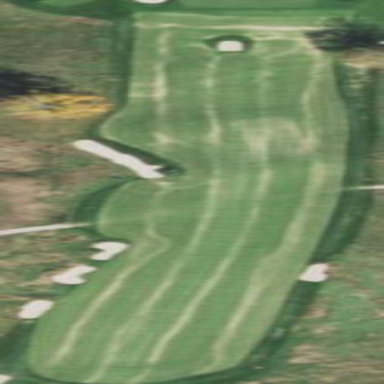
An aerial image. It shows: Golf fairway in the image.